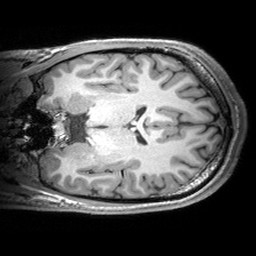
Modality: T1w
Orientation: coronal
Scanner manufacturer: siemens
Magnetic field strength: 3 T
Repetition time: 2.53 s
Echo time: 0.00299 s